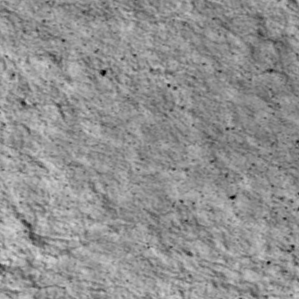
Label: non_frost